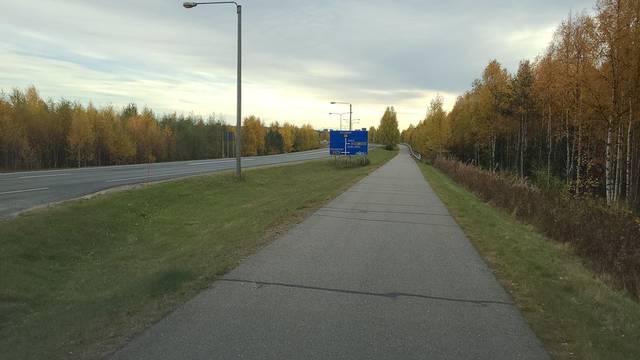
Region: Finland
Coordinates: 66.522, 25.746